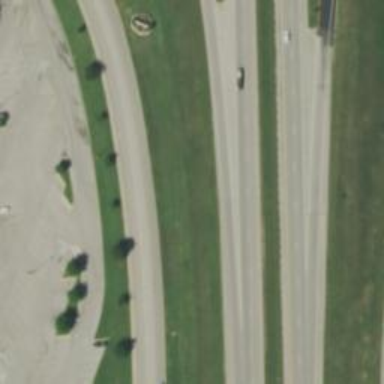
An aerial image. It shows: Trunk link highway.